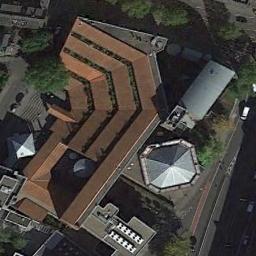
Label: church